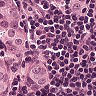
Metastatic tissue present: yes